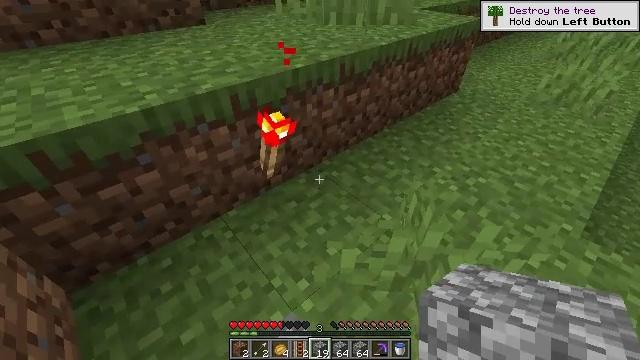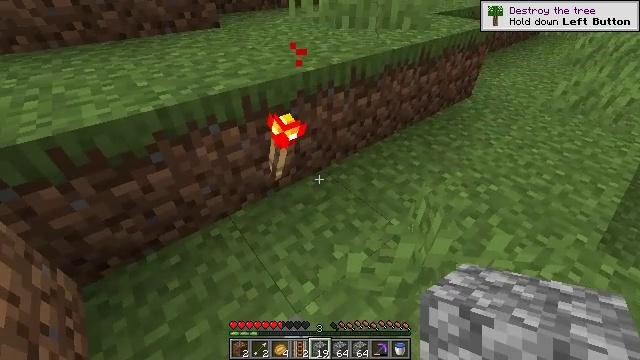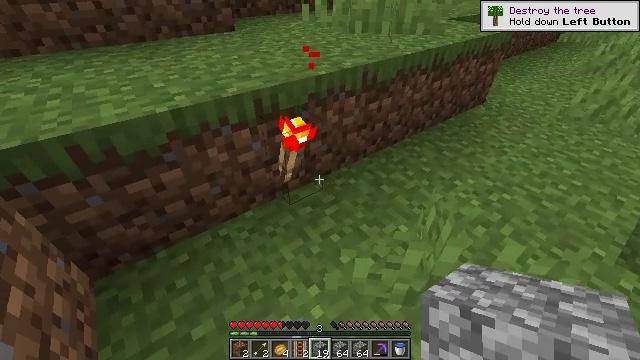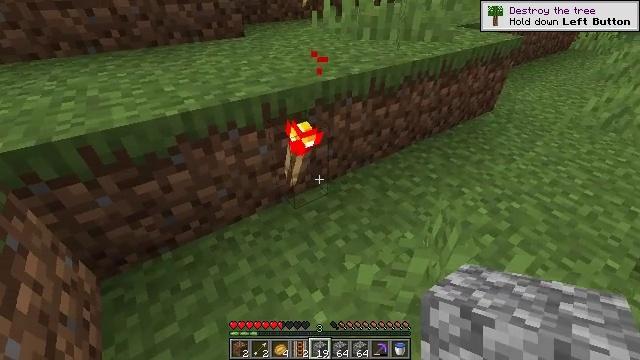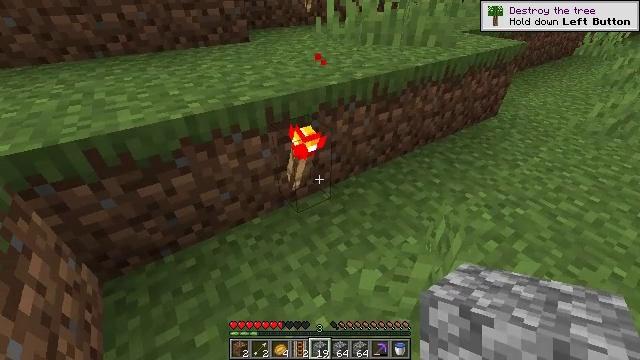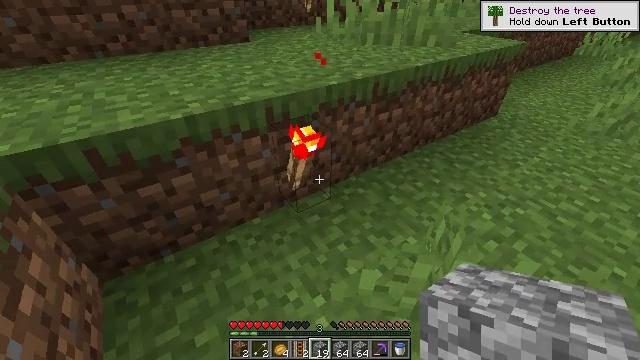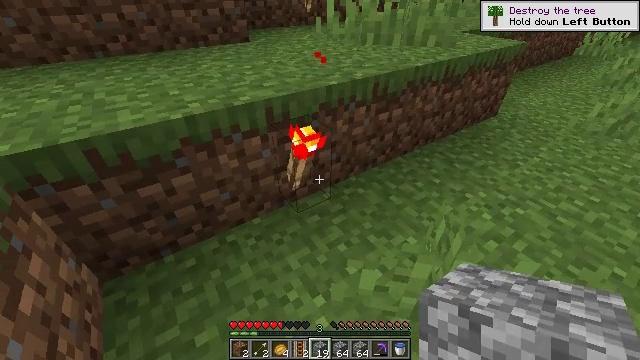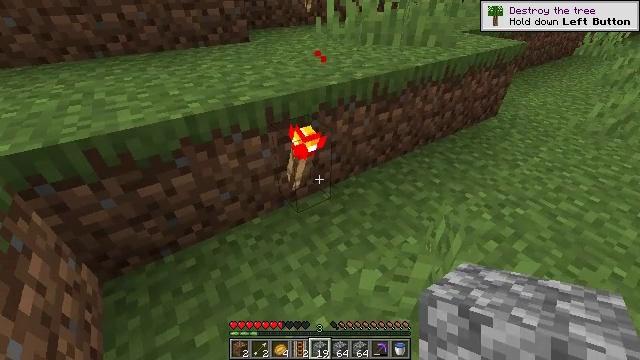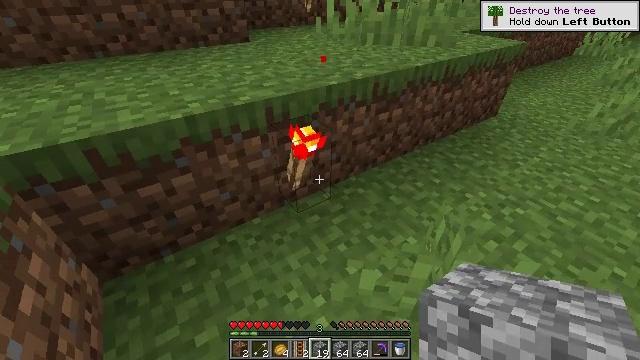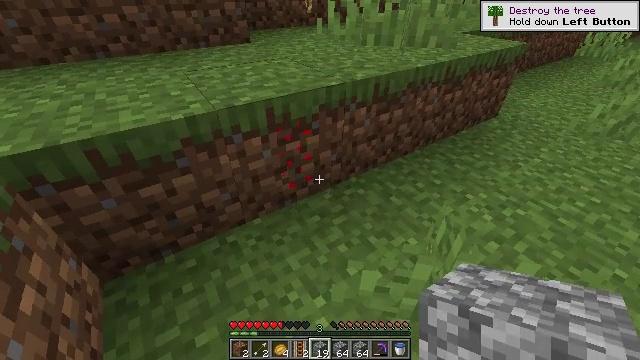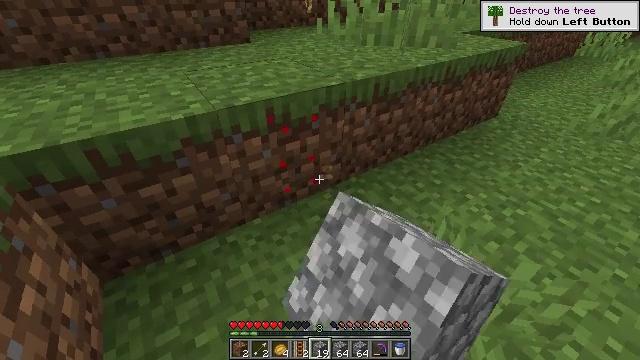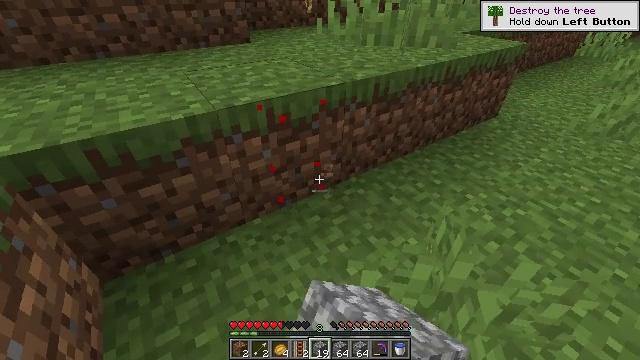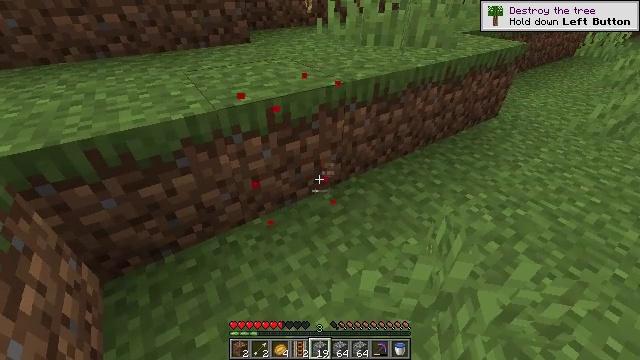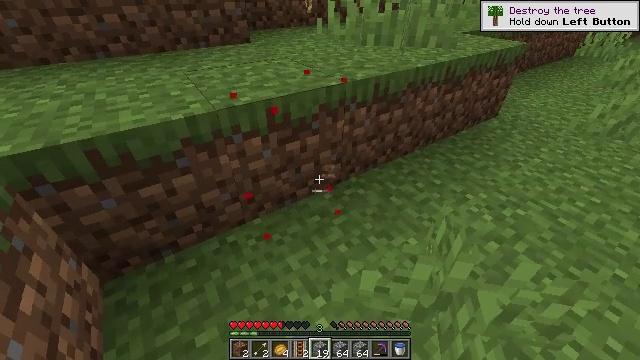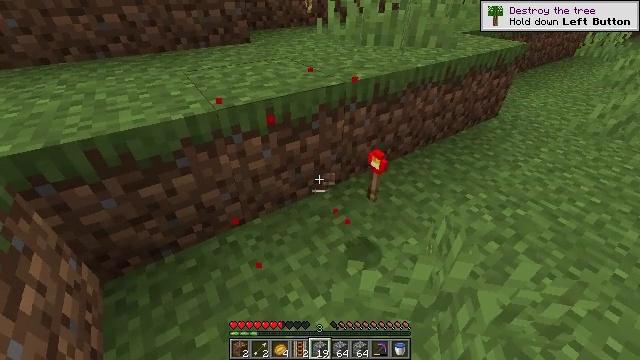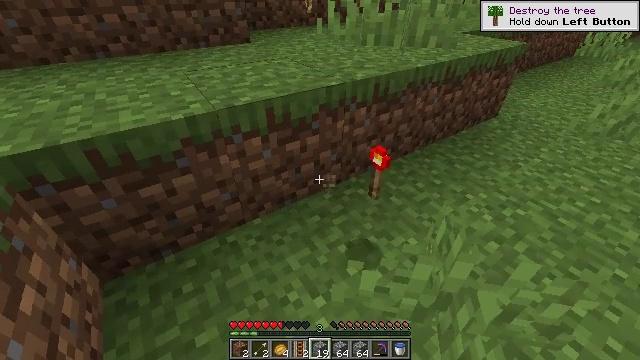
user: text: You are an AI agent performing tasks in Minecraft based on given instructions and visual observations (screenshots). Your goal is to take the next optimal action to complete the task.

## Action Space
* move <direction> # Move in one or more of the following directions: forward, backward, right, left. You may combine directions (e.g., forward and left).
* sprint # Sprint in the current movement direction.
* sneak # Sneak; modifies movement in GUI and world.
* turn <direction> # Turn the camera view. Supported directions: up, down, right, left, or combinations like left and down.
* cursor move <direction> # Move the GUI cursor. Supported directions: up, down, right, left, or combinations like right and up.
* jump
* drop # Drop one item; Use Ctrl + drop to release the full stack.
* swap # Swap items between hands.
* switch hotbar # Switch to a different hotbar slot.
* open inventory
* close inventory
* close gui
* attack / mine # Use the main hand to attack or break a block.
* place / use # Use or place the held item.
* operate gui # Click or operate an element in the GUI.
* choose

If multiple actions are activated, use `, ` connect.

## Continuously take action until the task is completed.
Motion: motion action
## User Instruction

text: Gather the redstone wall torch attached to the wall.
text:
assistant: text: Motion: turn left
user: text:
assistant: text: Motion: turn left
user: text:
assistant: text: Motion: turn left and up
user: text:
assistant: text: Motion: no_op
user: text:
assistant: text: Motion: no_op
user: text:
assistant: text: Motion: no_op
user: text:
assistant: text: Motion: no_op
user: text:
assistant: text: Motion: no_op
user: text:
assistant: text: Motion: attack / mine
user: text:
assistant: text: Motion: attack / mine
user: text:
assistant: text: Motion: no_op
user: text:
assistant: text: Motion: no_op
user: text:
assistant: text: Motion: no_op
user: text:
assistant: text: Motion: no_op
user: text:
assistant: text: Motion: no_op
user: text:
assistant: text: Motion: no_op
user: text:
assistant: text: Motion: no_op
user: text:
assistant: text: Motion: no_op
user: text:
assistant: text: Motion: no_op
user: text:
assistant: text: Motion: no_op
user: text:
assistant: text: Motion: turn right and down
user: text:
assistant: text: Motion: turn right and down
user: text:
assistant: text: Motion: turn right and down
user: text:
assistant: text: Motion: turn right
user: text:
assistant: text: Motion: no_op
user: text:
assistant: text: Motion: no_op
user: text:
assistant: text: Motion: no_op
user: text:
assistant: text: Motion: no_op
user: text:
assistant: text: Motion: no_op
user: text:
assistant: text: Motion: no_op